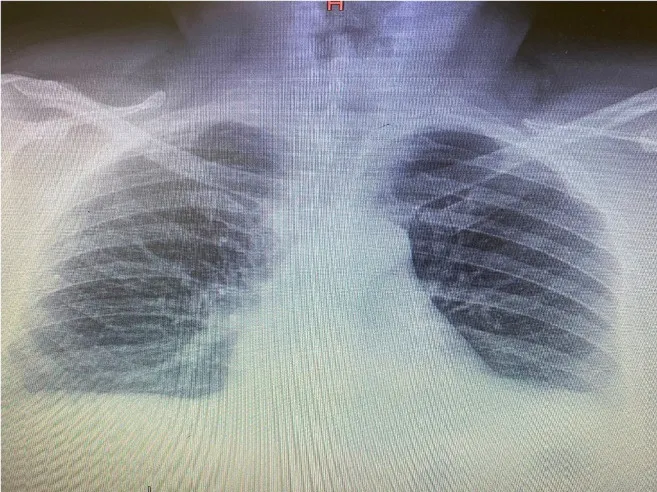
Initial chest X-ray.
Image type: radiology (x_ray)